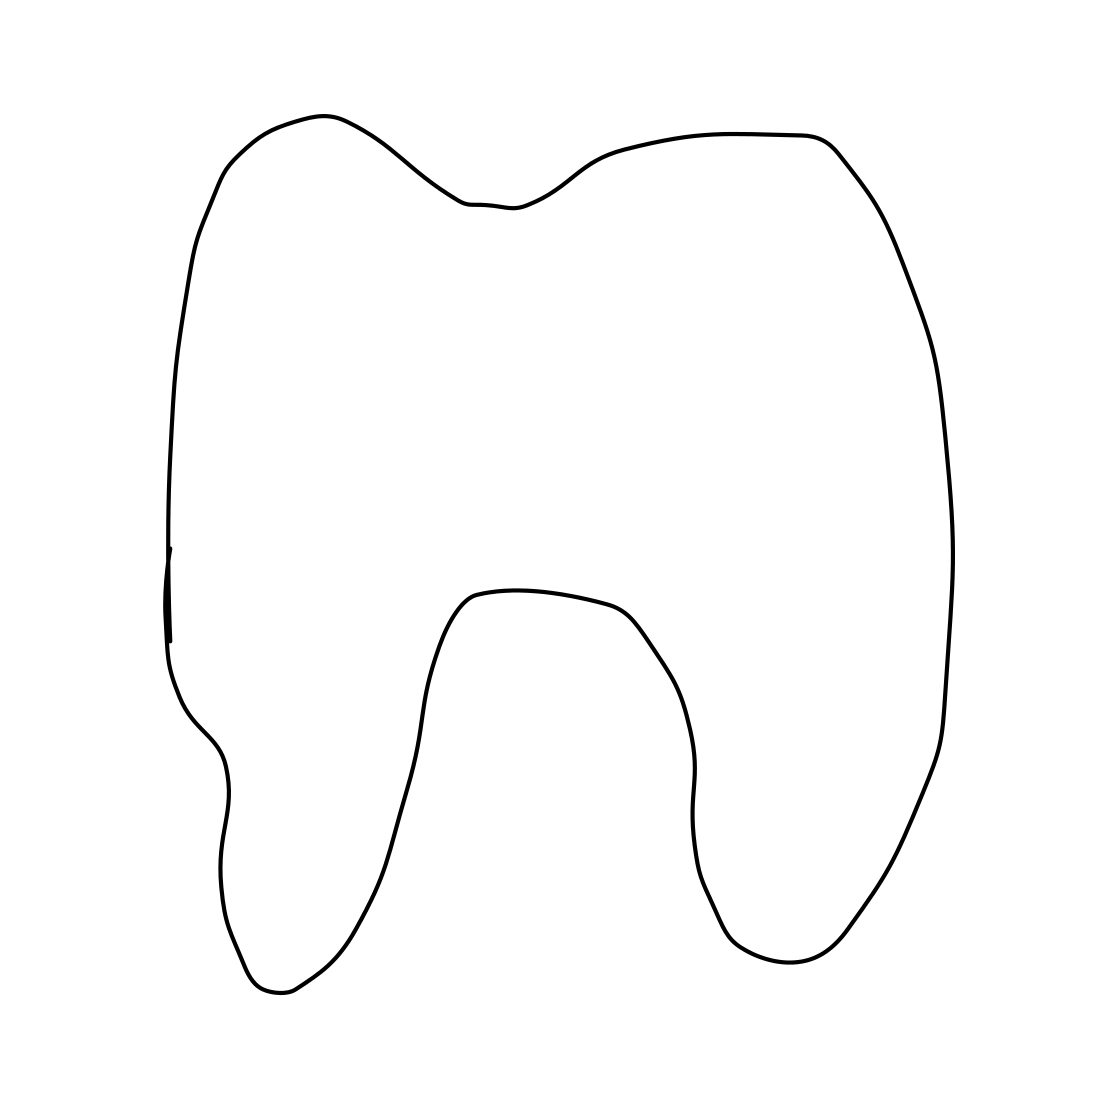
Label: tooth